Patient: sex F, age 53
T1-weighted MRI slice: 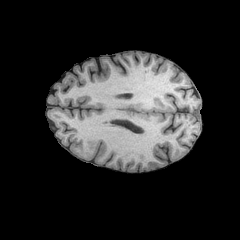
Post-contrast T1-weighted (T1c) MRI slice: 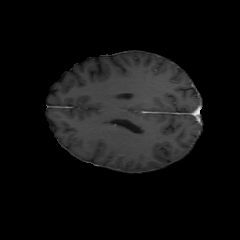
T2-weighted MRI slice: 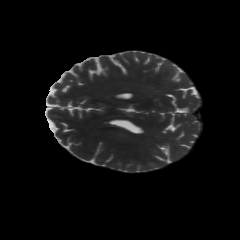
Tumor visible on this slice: no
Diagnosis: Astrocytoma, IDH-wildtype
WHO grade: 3